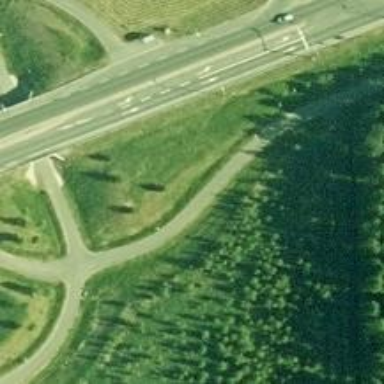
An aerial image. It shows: Cycleway.